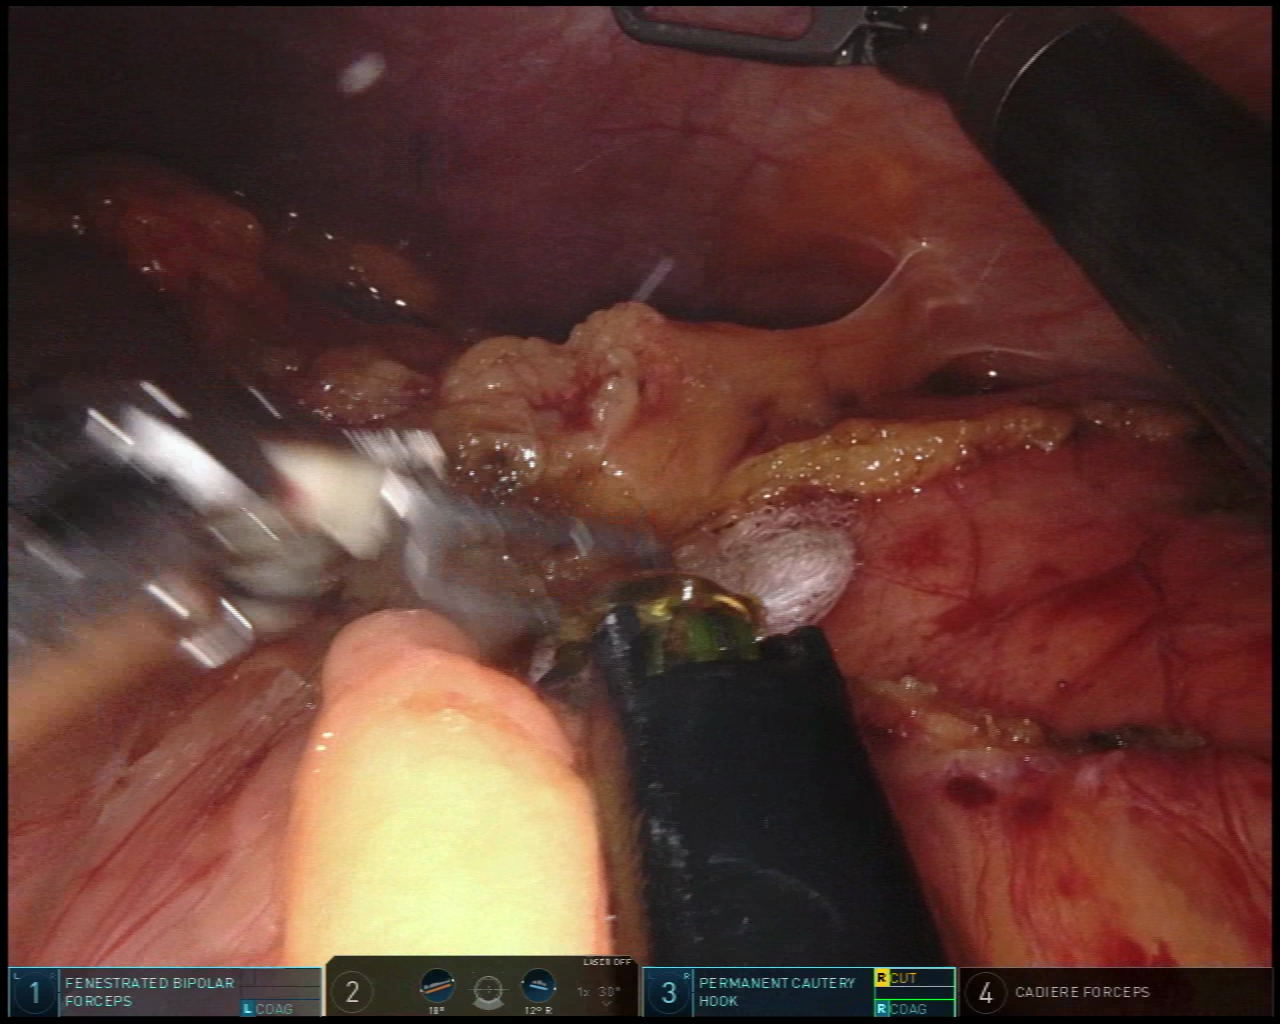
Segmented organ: spleen
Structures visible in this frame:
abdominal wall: yes
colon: yes
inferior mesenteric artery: no
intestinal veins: no
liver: no
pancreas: no
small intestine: no
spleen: yes
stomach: no
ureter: no
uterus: no
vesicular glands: no